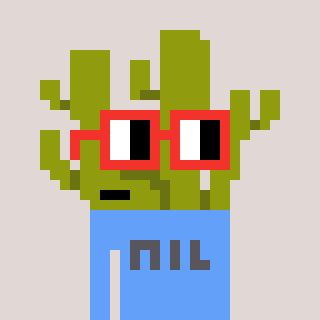
a pixel art character with square red glasses, a cactus-shaped head and a blue-colored body on a warm background